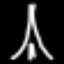
Label: The Eiffel Tower